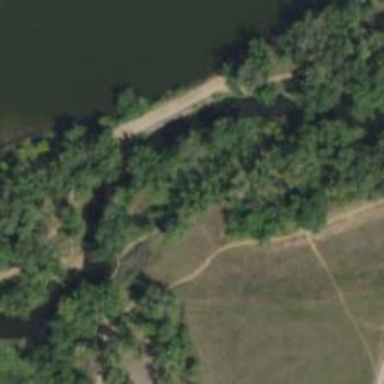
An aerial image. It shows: Path.